Question: The following image demonstrates what I'm trying to accomplish.
The A) it's on webbrowser of computer, which displays cool. The B) it's on mobile devices or small screens. I would like to make the images appear on mobile devices like the A).

I'm attempting this on Wordpress in the header.php. I've been searching and I've got this:
'''
<a href="http://url">
<img src="http://urlIMAGE" width="100px" height="95px" style="max-width: 100%; height: auto;"/></a>
<a href="url" target="_blank">
<img src="http://urlIMAGE" width="100px" height="95px" style="max-width: auto; height: auto;"/></a>
'''
But it's not working.
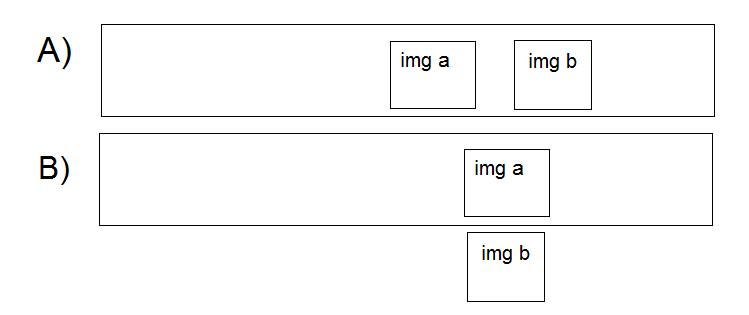
Answer: You could use some thing like:
'''
float: left;
'''
or
'''
float: right;
'''
inside your style attribute. See if that works.